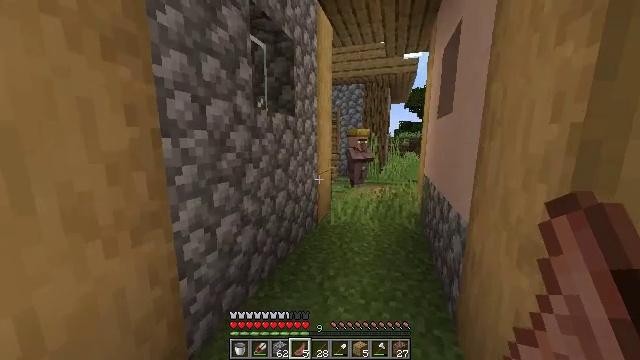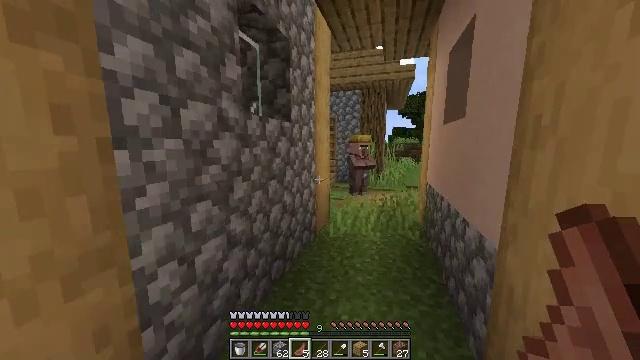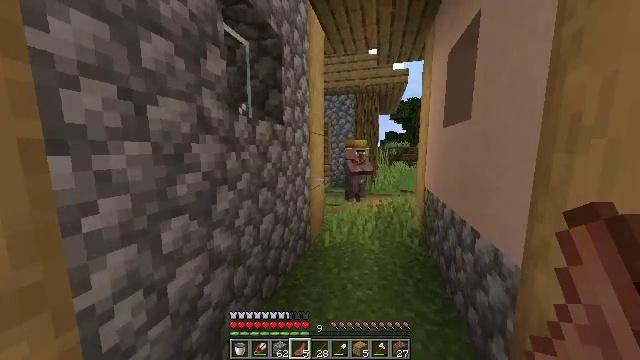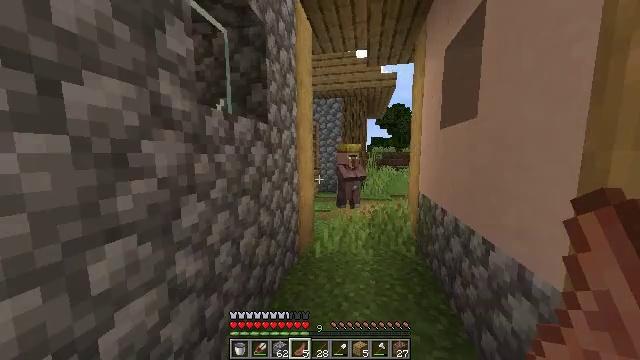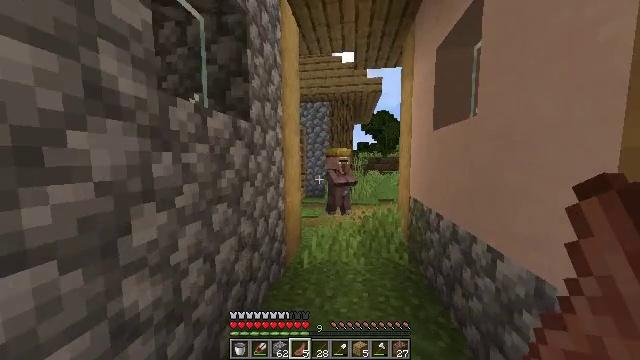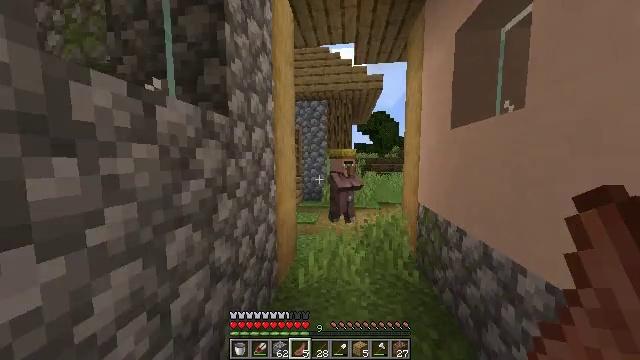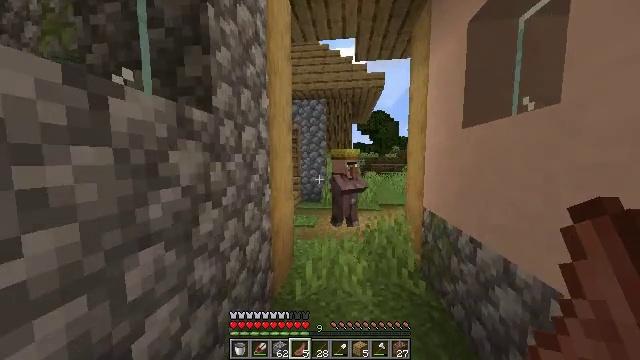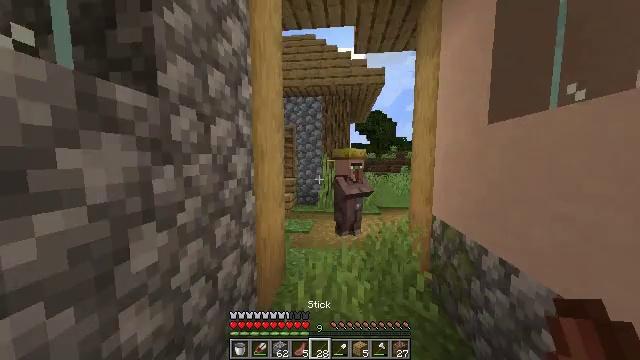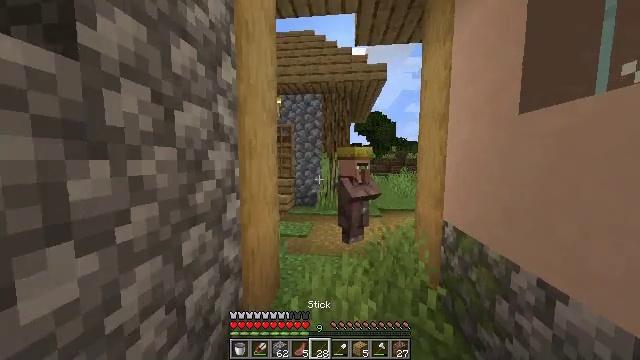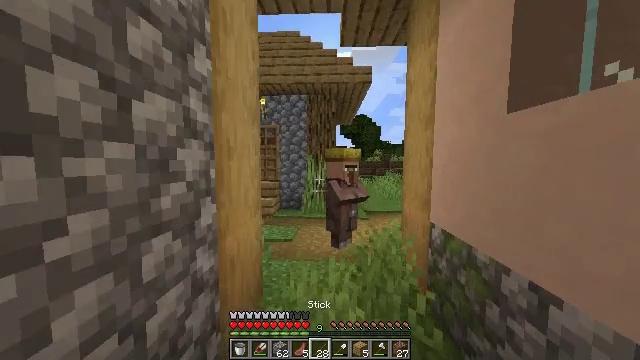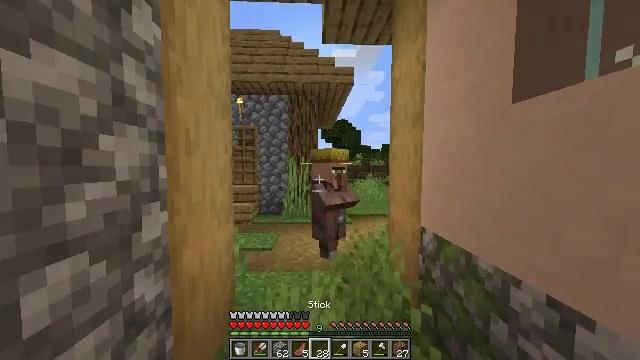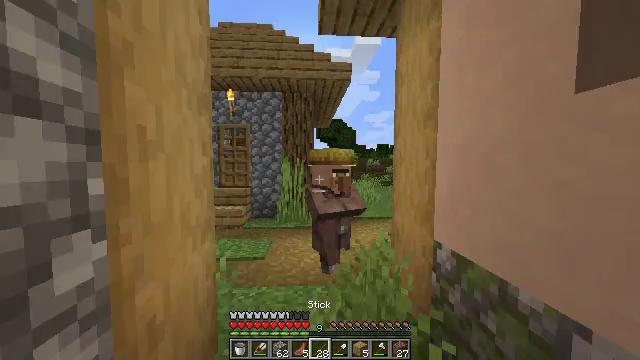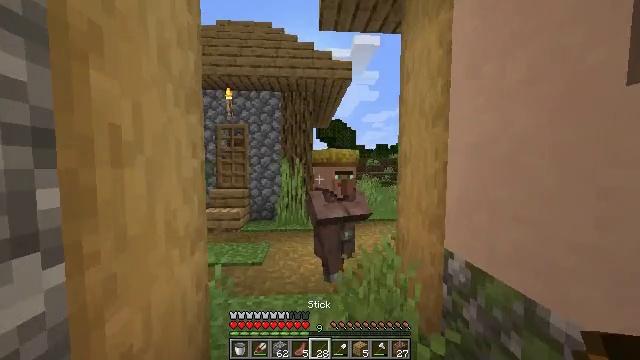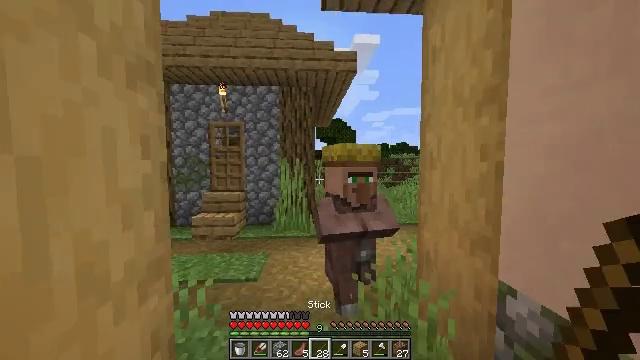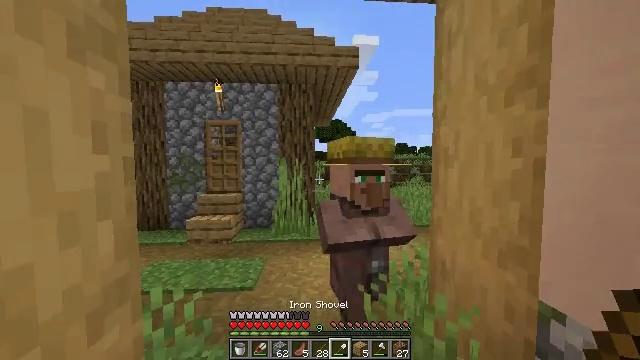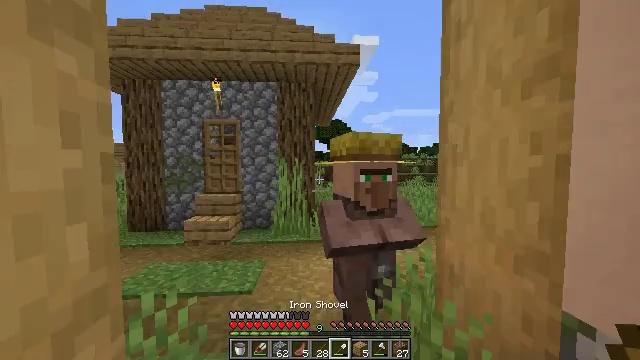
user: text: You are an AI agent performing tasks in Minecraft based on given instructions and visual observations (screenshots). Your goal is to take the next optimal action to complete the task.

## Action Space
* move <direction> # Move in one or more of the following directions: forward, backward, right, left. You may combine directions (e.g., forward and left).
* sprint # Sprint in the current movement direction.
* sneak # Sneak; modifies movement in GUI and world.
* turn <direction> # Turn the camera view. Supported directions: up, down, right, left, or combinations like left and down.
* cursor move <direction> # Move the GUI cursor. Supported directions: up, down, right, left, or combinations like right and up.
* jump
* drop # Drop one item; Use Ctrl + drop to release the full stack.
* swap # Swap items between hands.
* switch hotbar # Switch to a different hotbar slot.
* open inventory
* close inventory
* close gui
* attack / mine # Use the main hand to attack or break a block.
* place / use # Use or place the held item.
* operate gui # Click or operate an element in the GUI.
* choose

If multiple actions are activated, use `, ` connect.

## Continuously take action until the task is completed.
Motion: motion action
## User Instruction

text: Mine the yellow bed to pick it up.
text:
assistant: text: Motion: move forward, sprint, turn up
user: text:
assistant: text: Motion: move forward, sprint, turn right and up
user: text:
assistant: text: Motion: move forward, turn right and up
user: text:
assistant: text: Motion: move forward, turn right and up
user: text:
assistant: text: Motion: move forward
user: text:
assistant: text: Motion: move forward
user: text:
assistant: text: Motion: move forward
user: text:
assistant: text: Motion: move forward
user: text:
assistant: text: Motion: move forward, turn right
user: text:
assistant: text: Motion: move forward, turn right and up
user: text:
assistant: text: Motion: move forward, turn right
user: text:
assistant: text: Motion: move forward
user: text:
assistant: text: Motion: move forward
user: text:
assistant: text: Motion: move forward
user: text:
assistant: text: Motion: move forward
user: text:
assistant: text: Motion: move forward
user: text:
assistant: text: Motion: move forward
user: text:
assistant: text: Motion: move forward
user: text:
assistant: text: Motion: move forward
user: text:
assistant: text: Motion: no_op
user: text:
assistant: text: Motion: no_op
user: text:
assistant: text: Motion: no_op
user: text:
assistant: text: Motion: no_op
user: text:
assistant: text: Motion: no_op
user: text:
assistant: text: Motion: no_op
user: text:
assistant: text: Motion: no_op
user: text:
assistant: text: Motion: no_op
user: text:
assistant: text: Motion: no_op
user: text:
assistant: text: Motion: turn right
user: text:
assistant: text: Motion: turn right